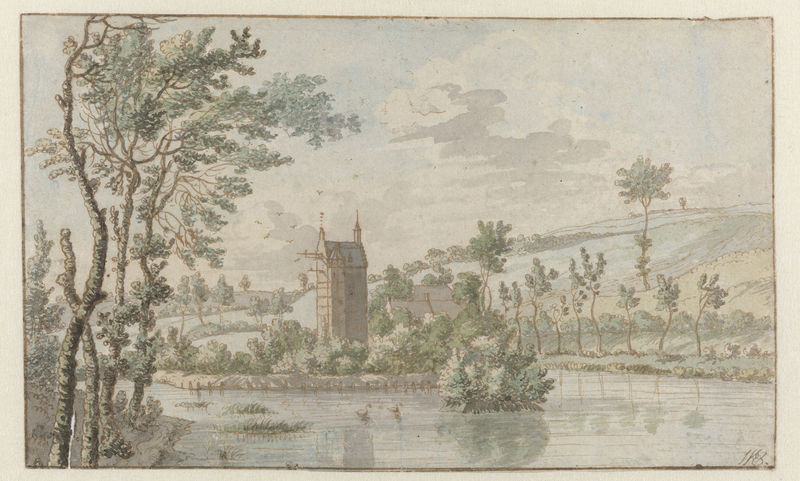
Titel: Huis De Kluys bij Brussel
Künstler: Josua de Grave
Standort: Amsterdam
Institution: Rijksmuseum
Schlagwörter: vert, lac, arbre, paysage, eau, église, arbres, lavis, oiseaux, tour, reflet, rivière, aquarelle, cygne, cygnes, canards, île, lavi